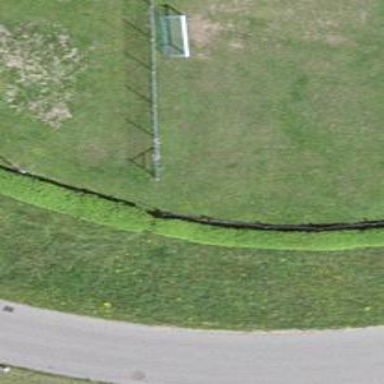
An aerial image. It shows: Fence.